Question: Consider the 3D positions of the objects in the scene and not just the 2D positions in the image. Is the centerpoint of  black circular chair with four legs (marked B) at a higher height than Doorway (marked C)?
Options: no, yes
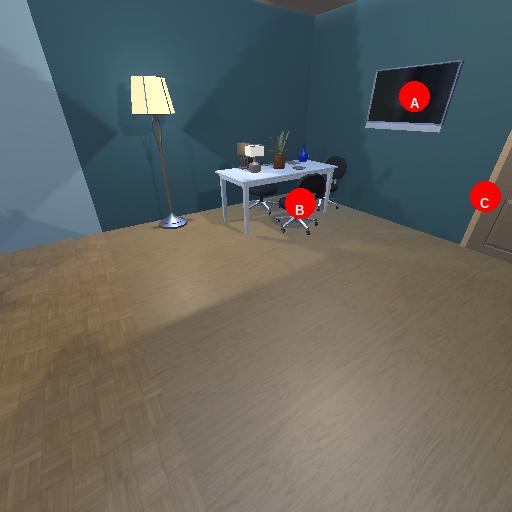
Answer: no